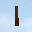
Label: 1